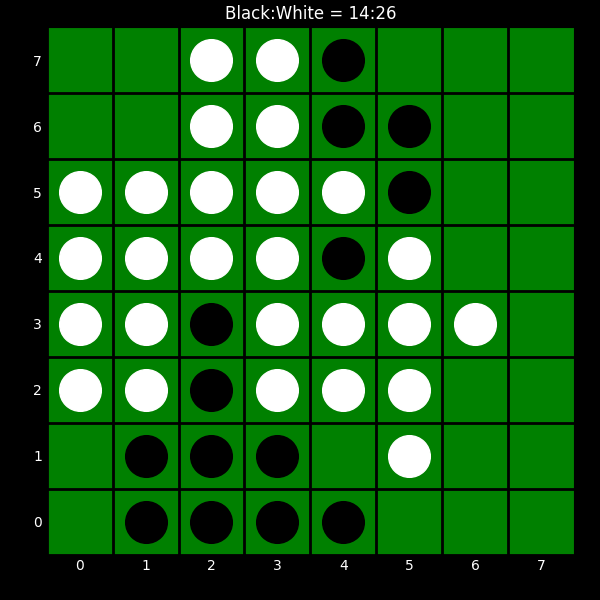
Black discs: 14
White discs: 26